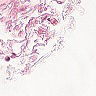
Metastatic tissue present: no